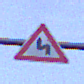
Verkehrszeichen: DoppelkurveZunaechstLinks
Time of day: SunriseSunset
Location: Outdoor (Suburban)
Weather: PartlyCloudy
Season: NotSpecified
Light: Natural